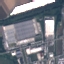
Land use / land cover: Industrial